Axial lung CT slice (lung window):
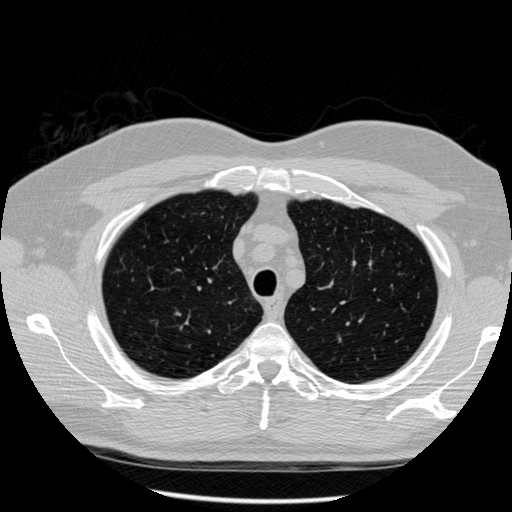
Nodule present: no